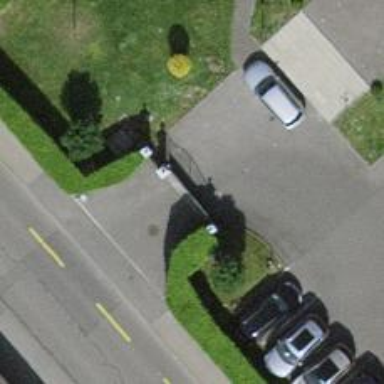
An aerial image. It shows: Gate.